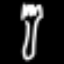
Label: fork